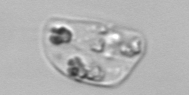
Label: Amoeba